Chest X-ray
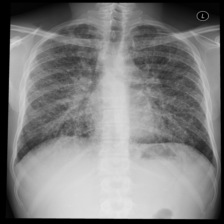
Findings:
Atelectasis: negative
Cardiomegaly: negative
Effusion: negative
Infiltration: negative
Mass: negative
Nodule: positive
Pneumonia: negative
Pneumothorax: negative
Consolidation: negative
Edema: negative
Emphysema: negative
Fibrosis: negative
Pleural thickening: negative
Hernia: negative